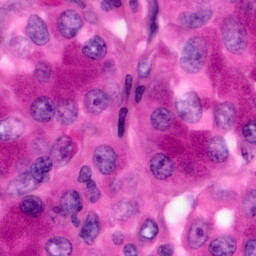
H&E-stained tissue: Pancreatic